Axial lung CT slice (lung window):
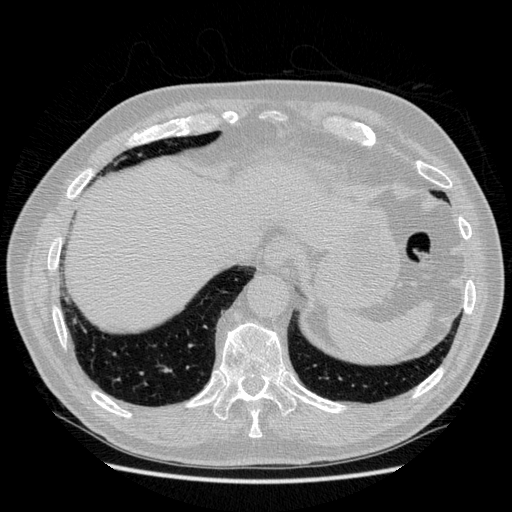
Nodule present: no